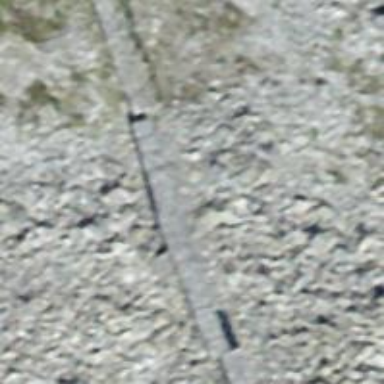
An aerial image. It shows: Snow fence made of wall.